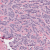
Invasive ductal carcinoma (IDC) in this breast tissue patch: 1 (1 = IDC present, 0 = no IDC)